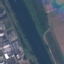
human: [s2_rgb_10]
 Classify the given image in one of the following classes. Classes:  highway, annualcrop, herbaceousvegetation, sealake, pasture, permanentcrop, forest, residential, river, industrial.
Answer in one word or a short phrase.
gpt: River